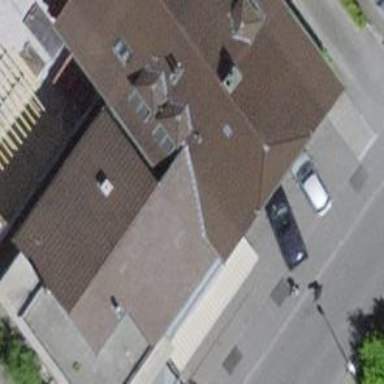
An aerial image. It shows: Bakery.